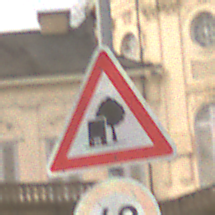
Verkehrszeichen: UnzureichendesLichtraumprofil
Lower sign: Geschwindigkeit40
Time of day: MorningAfternoon
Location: Outdoor (Suburban)
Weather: Overcast
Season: NotSpecified
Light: Natural